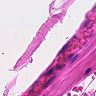
Metastatic tissue present: no